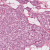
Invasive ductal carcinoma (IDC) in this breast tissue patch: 1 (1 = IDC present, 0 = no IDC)